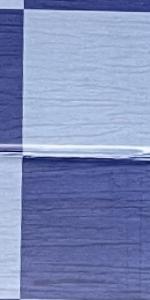
Label: Empty